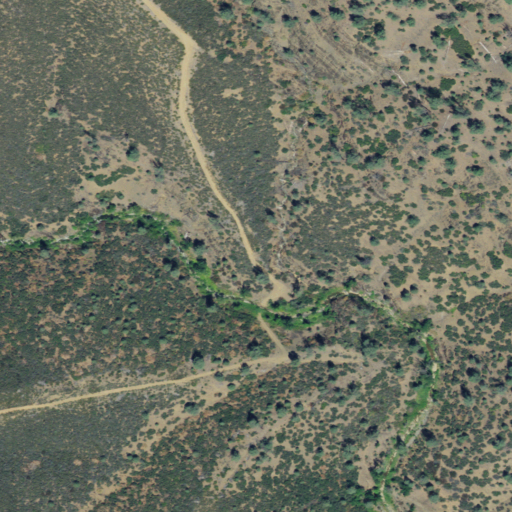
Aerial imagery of valley in California named Hog Gulch containing shrub, mixed forest, and evergreen forest